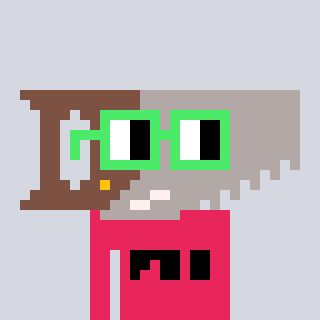
a pixel art character with square light green glasses, a saw-shaped head and a redpinkish-colored body on a cool background